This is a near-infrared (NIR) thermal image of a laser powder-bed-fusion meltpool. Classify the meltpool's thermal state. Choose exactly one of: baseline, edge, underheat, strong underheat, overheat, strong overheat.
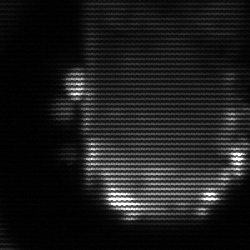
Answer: baseline